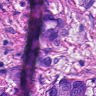
Metastatic tissue present: yes